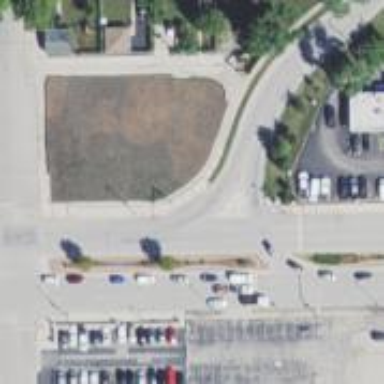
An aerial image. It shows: Footway that serves as traffic island.